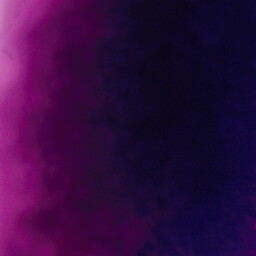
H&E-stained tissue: Colon